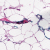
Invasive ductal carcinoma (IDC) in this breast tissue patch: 0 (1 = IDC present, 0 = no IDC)